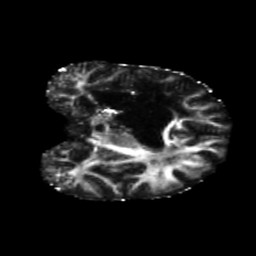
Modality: FA
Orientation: coronal
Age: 31
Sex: female
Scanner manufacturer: siemens
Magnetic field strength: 3 T
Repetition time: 5.47 s
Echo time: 0.0854 s